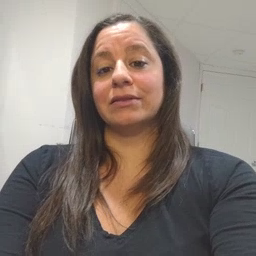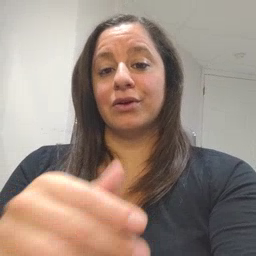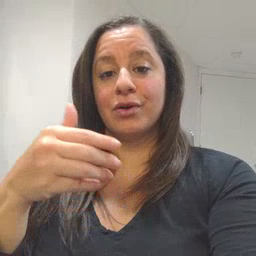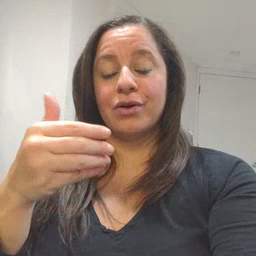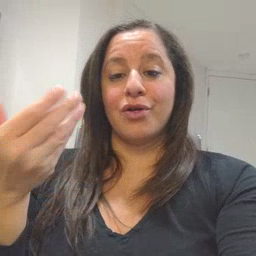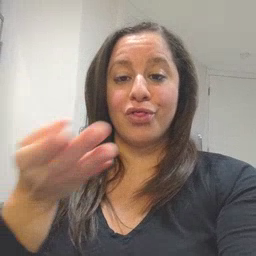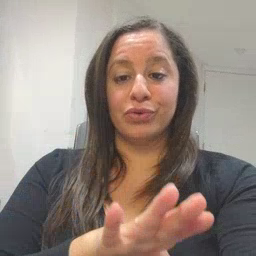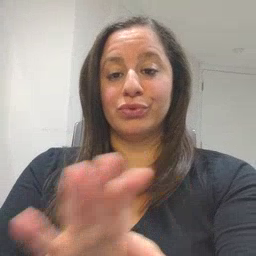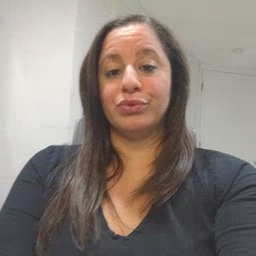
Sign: close